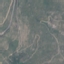
Land use / land cover: HerbaceousVegetation